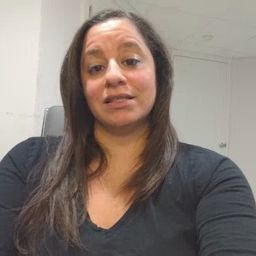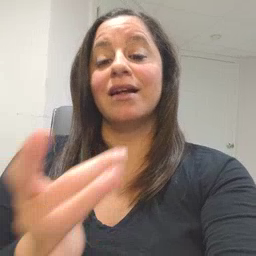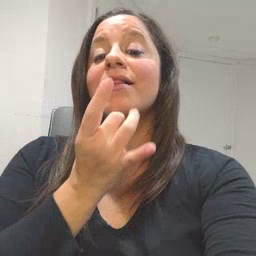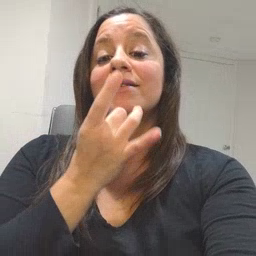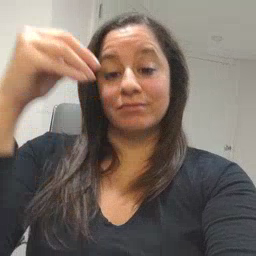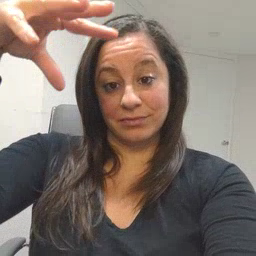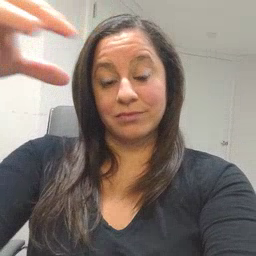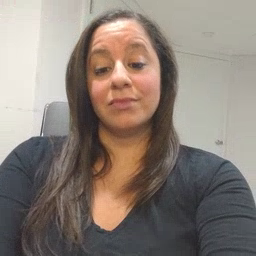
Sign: lamp